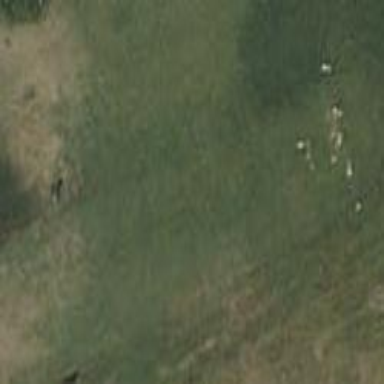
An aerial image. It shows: Grassy area designated as golf tee.